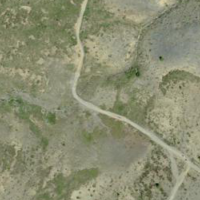
EUNIS habitat code: 31
Species observed at this site:
Dryas octopetala
Juncus jacquinii